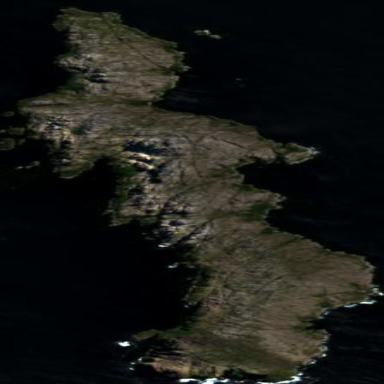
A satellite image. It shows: Island with natural coastline.